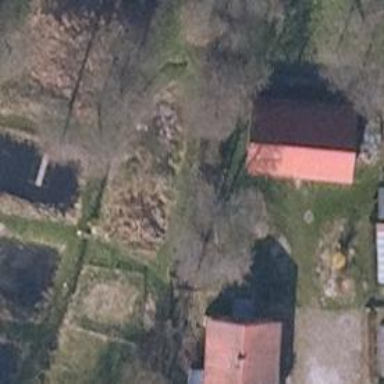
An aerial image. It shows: Isolated dwelling with watermill nearby.